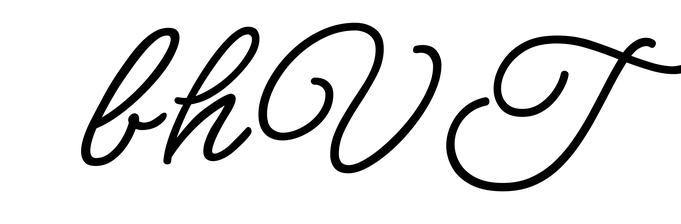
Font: MeowScript-Regular